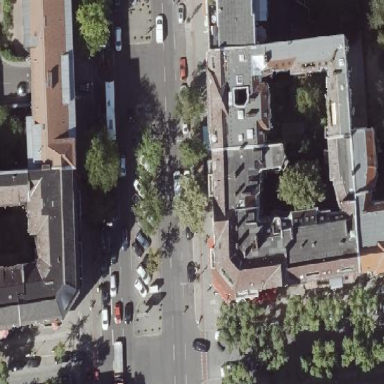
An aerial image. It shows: Apartment building with double saltbox roof shape.